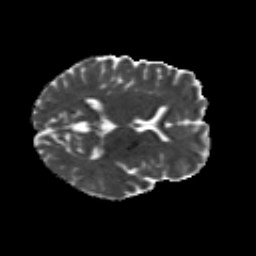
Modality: MD
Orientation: axial
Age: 18
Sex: female
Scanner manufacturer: siemens
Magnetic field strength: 3 T
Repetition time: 8.8 s
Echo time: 0.085 s